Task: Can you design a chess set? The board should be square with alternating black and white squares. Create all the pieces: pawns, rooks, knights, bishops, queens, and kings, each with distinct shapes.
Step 369:
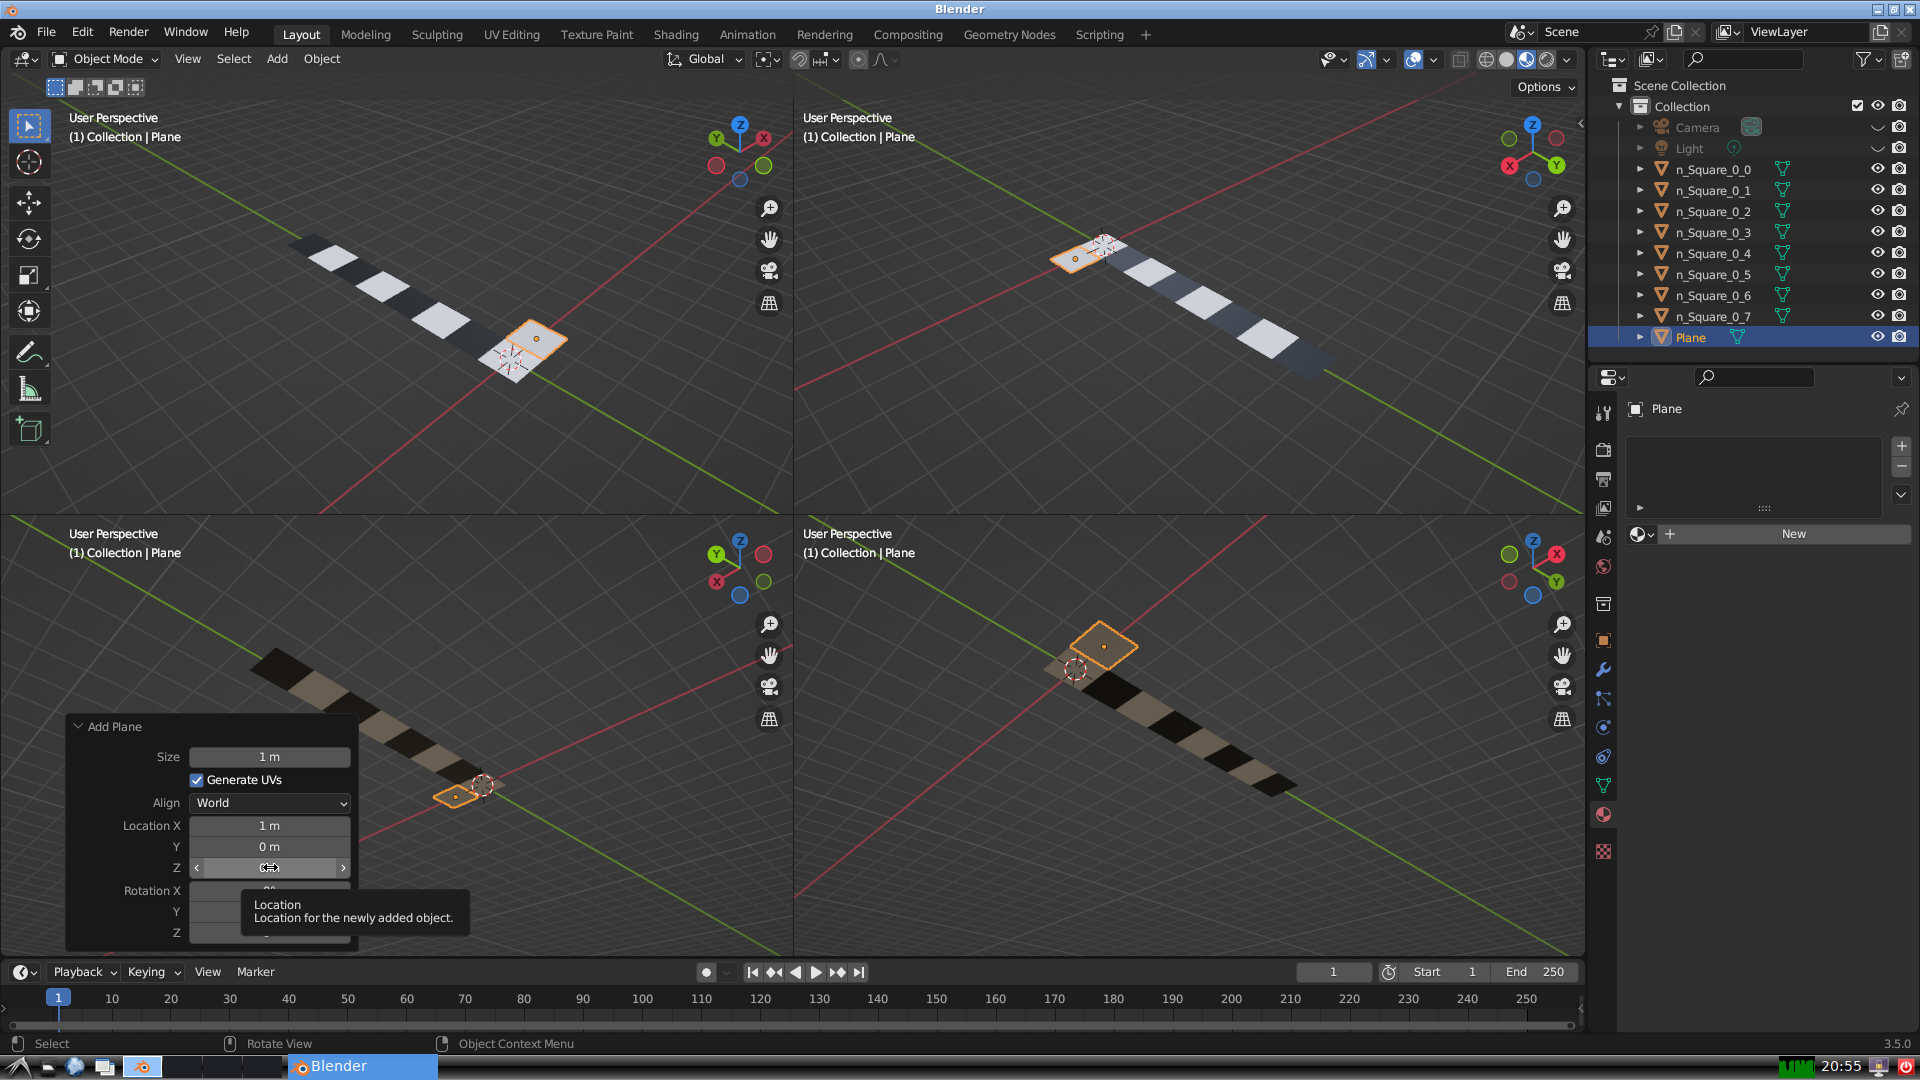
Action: click: no